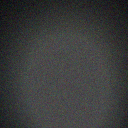
Screen state: off